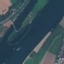
Land use / land cover: River